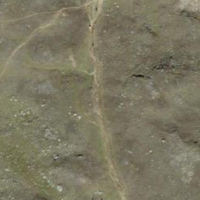
EUNIS habitat code: 26
Species observed at this site:
Gentiana brachyphylla